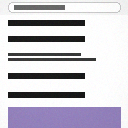
Screen state: on